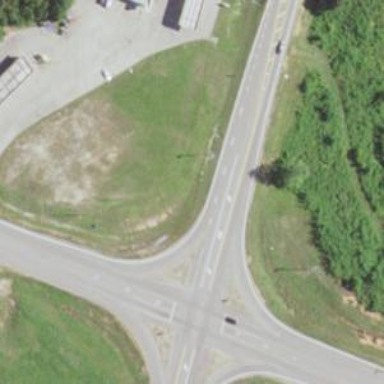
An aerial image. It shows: Roundabout flare on primary highway with asphalt surface.